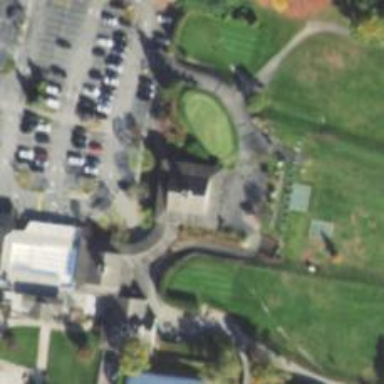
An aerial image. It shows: Clubhouse for golf.